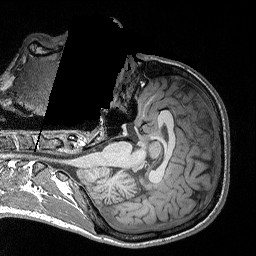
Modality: T1w
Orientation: axial
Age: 30
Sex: male